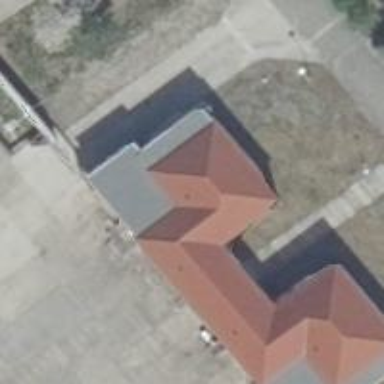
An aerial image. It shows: View of roof edge.